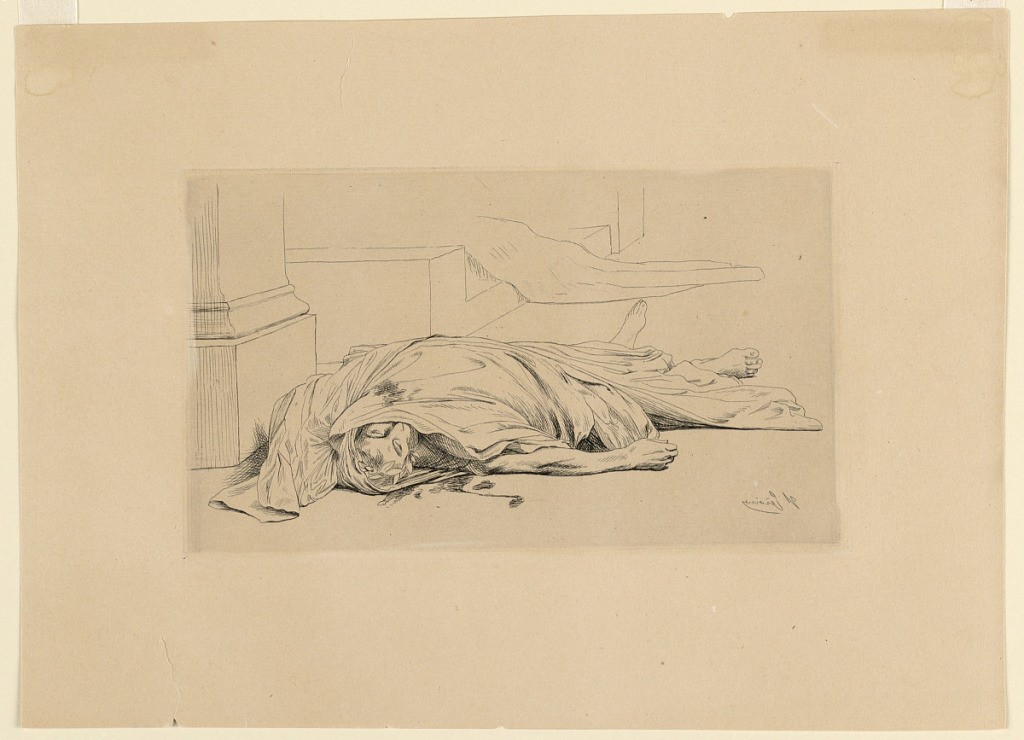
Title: The Dead Caesar
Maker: Jean-Léon Gérôme, French, 1824 - 1904
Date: ca. 1870
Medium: Etching in black ink on cream colored paper
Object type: Print
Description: The dead Caesar is seen lyling on the floor, his head nearest the spectator, and right arm outstretched.